Current action and preconditions to check: path_clear

Your task: For each precondition in the list above, predict whether it will hold at this action.

Consider the current scene as observed from the mobile robot's camera, and analyze the predicted future states of all dynamic agents (e.g., people, animals, vehicles, or any moving entities) within the NEXT SECOND.

IMPORTANT: Only answer "very likely" if you are absolutely certain—based on strong, clear evidence—that a dynamic agent will violate the precondition in the predicted future state. Do NOT answer "very likely" for unlikely, ambiguous, or low-probability risks.

Ask yourself for each precondition: Is there a high probability, with clear and convincing evidence, that the predicted future states of any dynamic agent will interfere with the predicted future state of the currently executing action within the NEXT SECOND, causing that precondition to fail?

Assess the risk level based on these predictions. Use "likely" or "very likely" if motions create a clear risk of interference.

Use "neutral" or "improbable" if agents are nearby but their predicted paths are clearly diverging or non-conflicting.

Failure Risk Categories: "very improbable", "improbable", "neutral", "likely", "very likely"

Answer Format: Output ONLY the probability_of_failure value from these categories: "very improbable", "improbable", "neutral", "likely", "very likely"

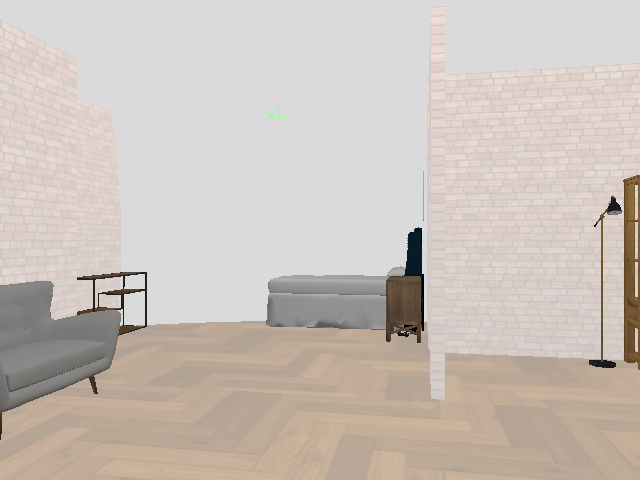

Answer: very improbable